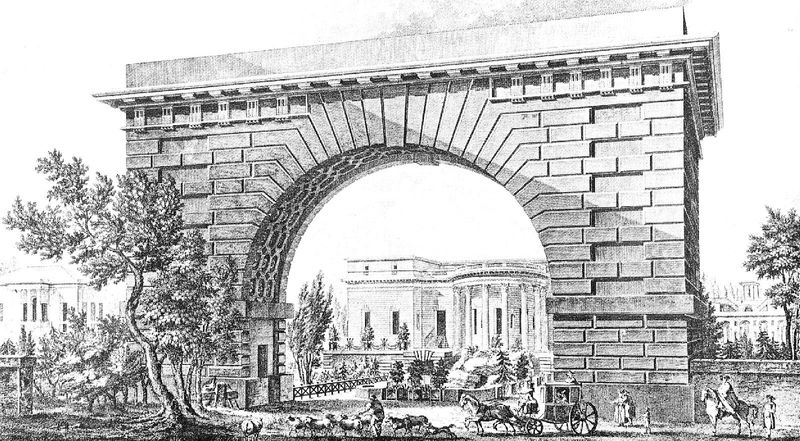
Titel: Hôtel Thélusson
Künstler: Claude Nicolas Ledoux
Standort: Paris, Rue Louis-le-Grand, Hôtel Thélusson (EU - F)
Schlagwörter: baum, menschen, fenster, säulen, gebäude, hund, hunde, park, tiere, zaun, architektur, stein, steine, pferd, reiter, garten, bogen, mauer, herde, kutsche, rad, wagen, arch, columns, men, military, palace, people, white, women, black, france, grey, old, wall, windows, print, tor, fugen, palast, schwarz-weiß, radierung, stich, paris, rustika, villa, gesims, schloß, horses, sky, stone, tree, building, street, trees, child, tempel, kassetten, america, entrance, garden, plants, drawing, kupferstich, schafe, hirte, animals, dog, dogs, etching, hats, illustration, sketch, pen, monument, absperrung, scene, fence, town, triumphbogen, ziegen, kassette, city, royal, leaves, archway, doors, brick, bricks, buildings, gate, entry, large, engraving, pencil, animal, carriage, cattle, farmer, horse, pony, sheep, sheeps, humans, stones, shepherd, goats, wheel, shit, cariage, carriages, coach, coaches, washington, car, wheels, regula, riders, ugly, buggy, fuck, portico, tress, tunnel, driver, coffers, clods, this, triumphal arch, dumb, ehite, us, charriot, boo, keystone, shepher, white house, blackandwhite, horse car, r#der, flok, collonnade, washington d.c., pointless, marble arch, stuoid, costantino arch, segula